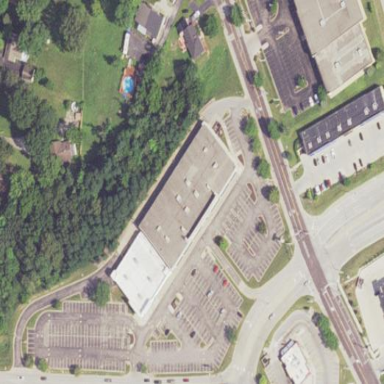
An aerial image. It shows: Commercial building.